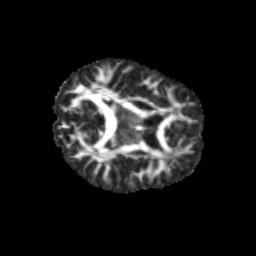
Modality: FA
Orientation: axial
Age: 11
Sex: male
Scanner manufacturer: siemens
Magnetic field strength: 3 T
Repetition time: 3.8 s
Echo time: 0.07 s